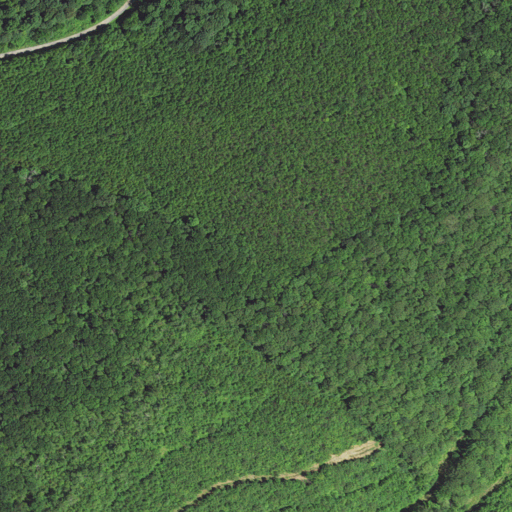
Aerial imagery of mountain in West Virginia named Grassy Knob containing deciduous forest and mixed forest